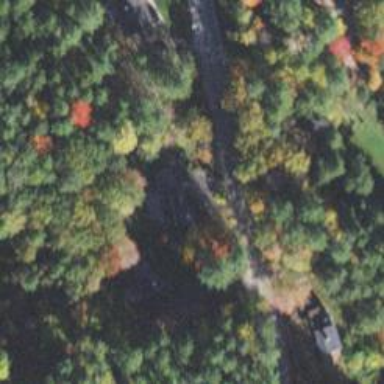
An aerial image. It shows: Culvert tunnel.